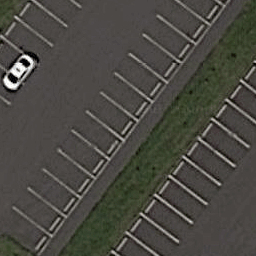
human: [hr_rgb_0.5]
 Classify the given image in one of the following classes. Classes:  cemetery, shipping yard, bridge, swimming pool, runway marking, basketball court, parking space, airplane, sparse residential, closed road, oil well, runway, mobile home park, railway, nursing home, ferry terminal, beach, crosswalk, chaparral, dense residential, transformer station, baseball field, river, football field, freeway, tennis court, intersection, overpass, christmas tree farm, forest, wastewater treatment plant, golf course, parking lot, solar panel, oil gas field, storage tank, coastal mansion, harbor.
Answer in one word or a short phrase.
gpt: parking space